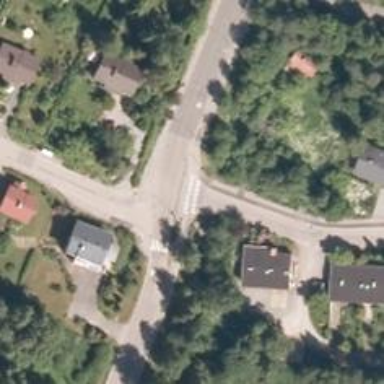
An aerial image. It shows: Unmarked crossing on the road.